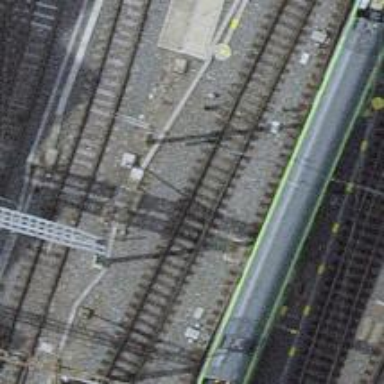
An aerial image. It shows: Railway crossing.